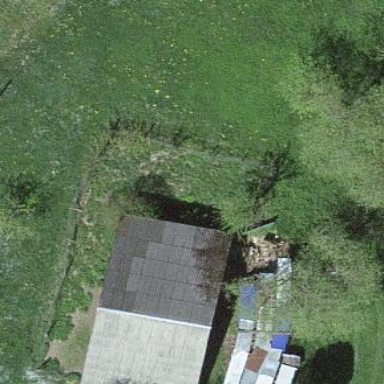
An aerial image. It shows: Rural barn.